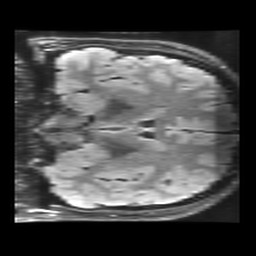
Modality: FLAIR
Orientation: coronal
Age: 21
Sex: male
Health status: healthy
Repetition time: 12 s
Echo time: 0.09782 s